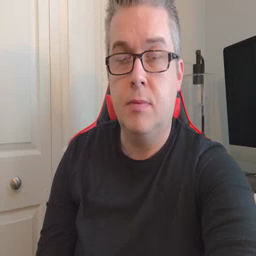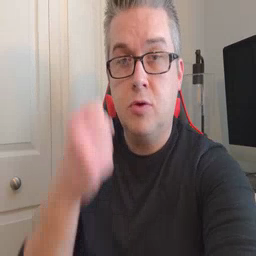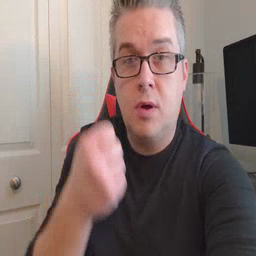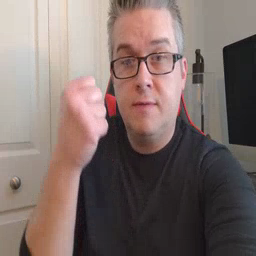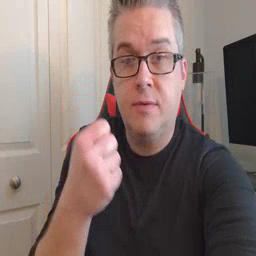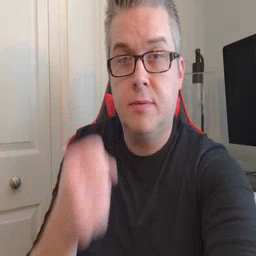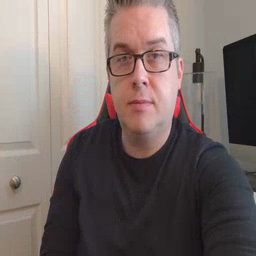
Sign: car